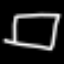
Label: square